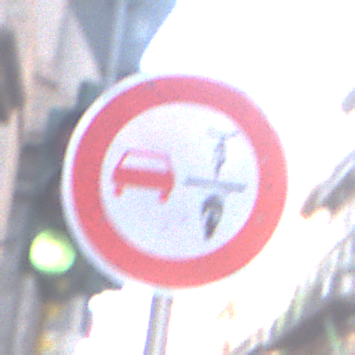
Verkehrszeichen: VerbotUeberholenEinspurigeFahrzeuge
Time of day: SunriseSunset
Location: Outdoor (Urban)
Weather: PartlyCloudy
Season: NotSpecified
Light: Natural